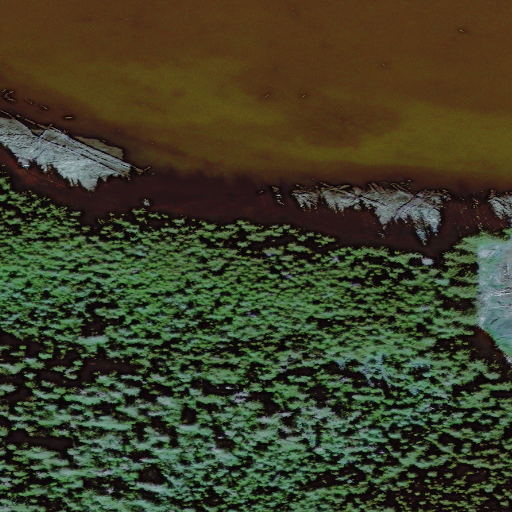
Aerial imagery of cape in Alaska named Pine Point containing only unknown